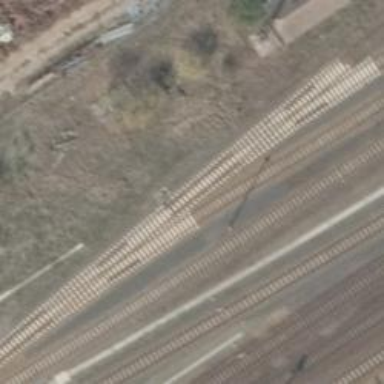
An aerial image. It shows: Railway switch.